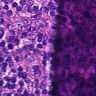
Metastatic tissue present: yes